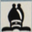
Piece: bB